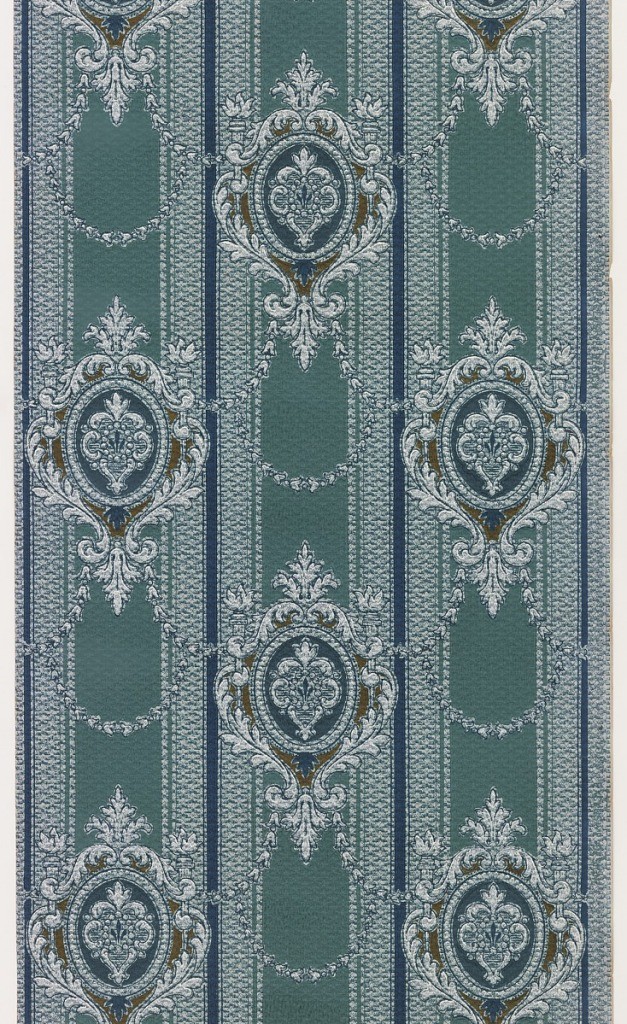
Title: Sidewall
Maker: S.A. Maxwell & Co.
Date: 1905–1915
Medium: Machine-printed paper, liquid mica
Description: Medallion stripe pattern. Large-scale foliate medallions, printed on green stripe. Medallions are linked together with swags of bell flowers.